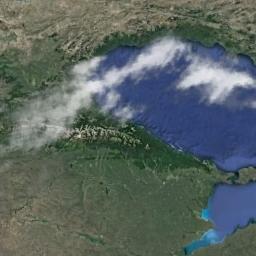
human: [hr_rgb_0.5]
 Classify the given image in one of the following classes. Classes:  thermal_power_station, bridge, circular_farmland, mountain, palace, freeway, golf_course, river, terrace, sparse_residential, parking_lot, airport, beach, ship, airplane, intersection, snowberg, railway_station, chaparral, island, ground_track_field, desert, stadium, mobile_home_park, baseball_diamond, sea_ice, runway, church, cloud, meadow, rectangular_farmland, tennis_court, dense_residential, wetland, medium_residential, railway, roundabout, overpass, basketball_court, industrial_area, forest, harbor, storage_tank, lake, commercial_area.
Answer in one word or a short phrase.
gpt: cloud